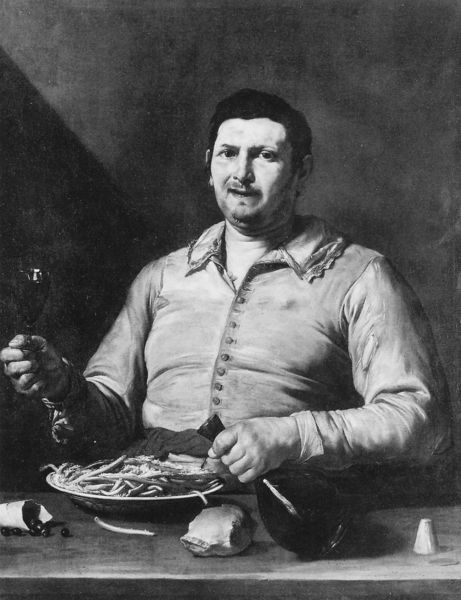
Titel: Der Geschmackssinn
Künstler: Jusepe de Ribera
Institution: Harford, Wadsworth Atheneum
Schlagwörter: gemälde, mann, schatten, weiß, sitzen, frisur, glas, grau, nase, schwarz, tisch, bart, flasche, hemd, trinken, arme, gesicht, halten, kragen, spitze, teller, hände, portrait, haare, sitzend, essen, rotwein, wein, dick, brot, bauch, knöpfe, schnauzbart, weste, kirschen, eng, weinglas, schwarzweiss, mahlzeit, karaffe, junger mann, gespannt, schief, korken, unrasiert, bartstoppeln, salzstreuer, pasta